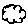
Label: cloud